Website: walmart
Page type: billing-address
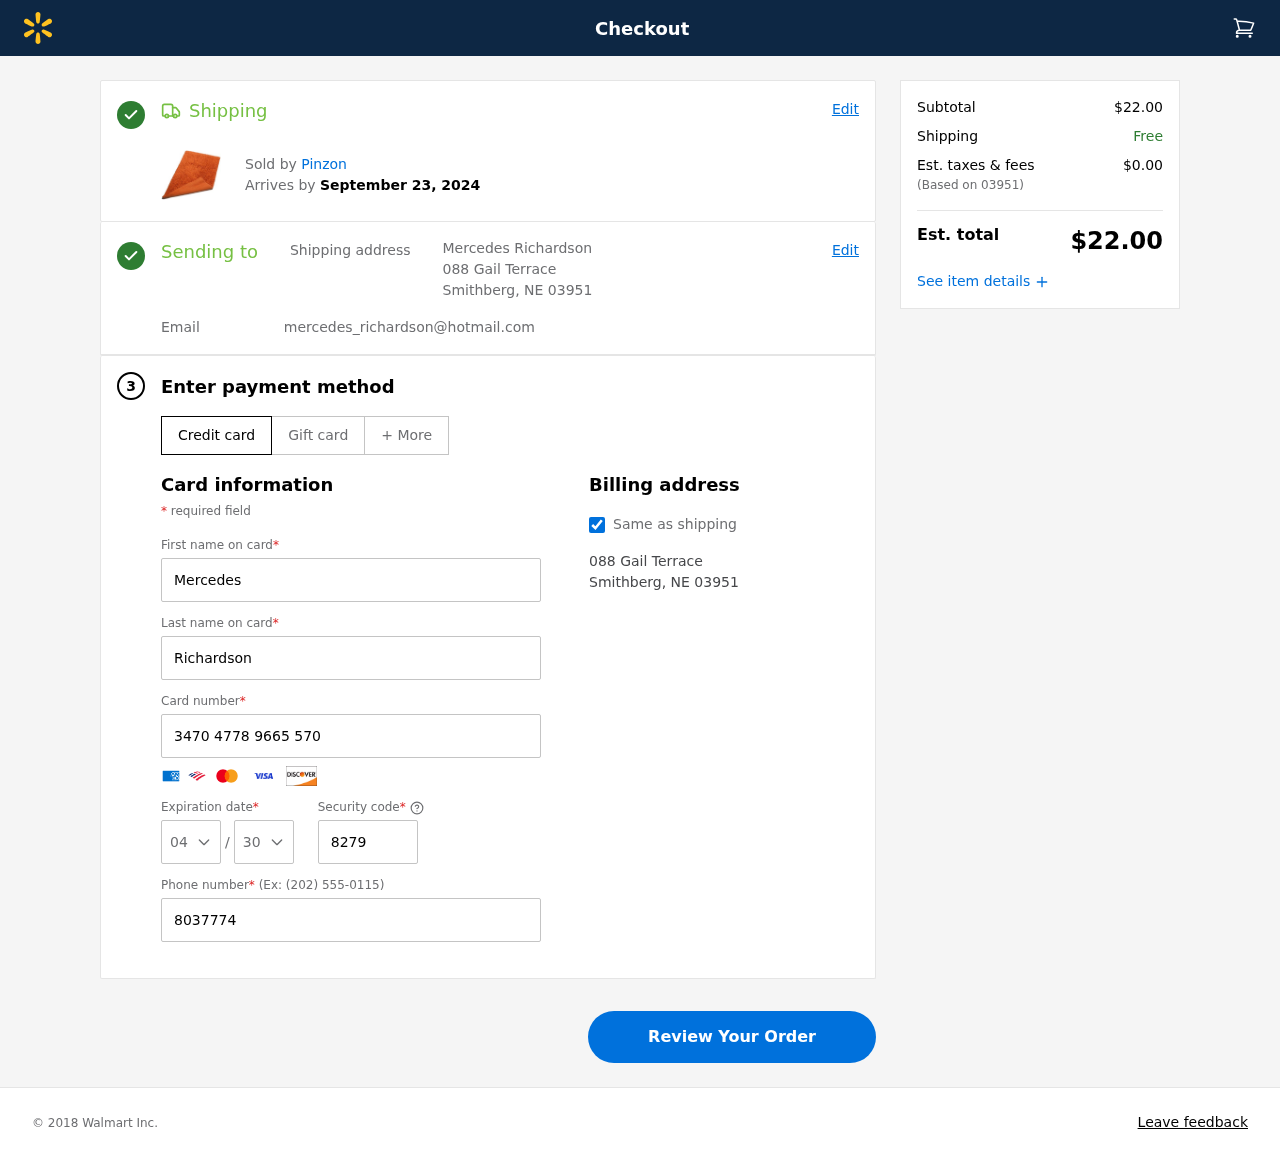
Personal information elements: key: PII_CARD_CVV
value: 8279
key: PII_CARD_EXPIRY_MONTH
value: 04
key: PII_CARD_EXPIRY_YEAR
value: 30
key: PII_CARD_NUMBER
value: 3470 4778 9665 570
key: PII_CITY_STATE_ZIP
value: Smithberg, NE 03951
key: PII_EMAIL
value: mercedes_richardson@hotmail.com
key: PII_FIRSTNAME
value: Mercedes
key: PII_FULLNAME
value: Mercedes Richardson
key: PII_LASTNAME
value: Richardson
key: PII_PHONE
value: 8037774611
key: PII_POSTCODE
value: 03951
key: PII_STREET
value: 088 Gail Terrace
Product elements: key: PRODUCT1_BRAND
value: Pinzon
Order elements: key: ORDER_DELIVERY_DATE
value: September 23, 2024
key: ORDER_SUBTOTAL
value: $22.00
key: ORDER_TAX
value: $0.00
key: ORDER_TOTAL
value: $22.00